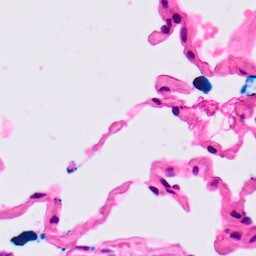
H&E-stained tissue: Lung